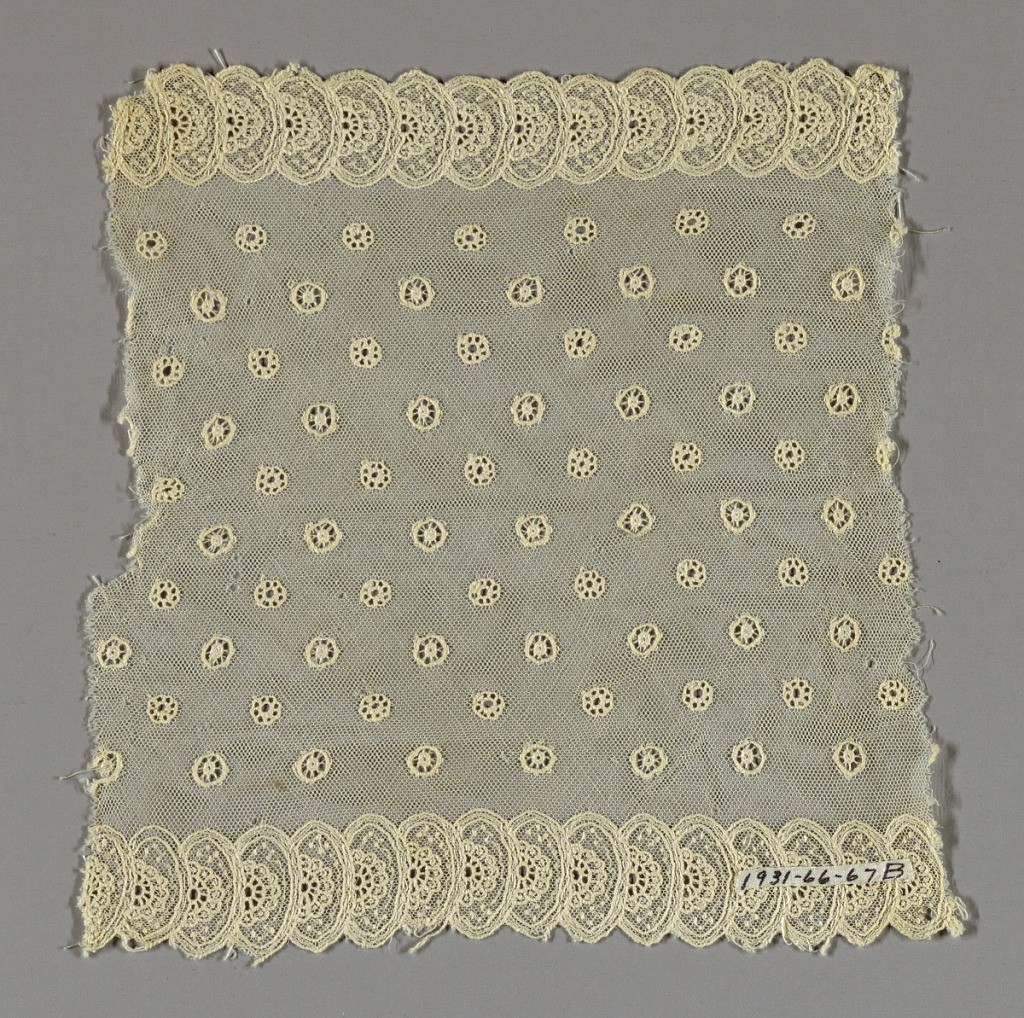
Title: Fragment
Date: ca. 1890
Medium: cotton Technique: machine made
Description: Machine net ornamented with small embroidered wheels scattered over field between two borders of overlapping ovals containing wheels.